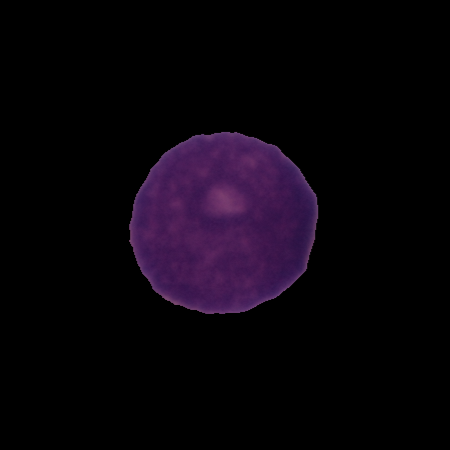
Label: cancer